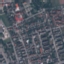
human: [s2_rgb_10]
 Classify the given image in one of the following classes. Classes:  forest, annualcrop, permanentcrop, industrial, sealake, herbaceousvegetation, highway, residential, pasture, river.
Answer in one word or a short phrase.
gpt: Residential